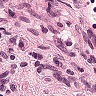
Metastatic tissue present: no